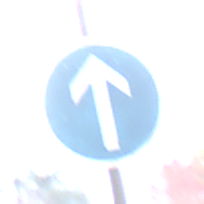
Verkehrszeichen: VorgeschriebeneFahrtrichtungGeradeaus
Umgebung: Roofed, Urban
Tageszeit: MorningAfternoon
Wetter: PartlyCloudy
Licht: Natural
Jahreszeit: NotSpecified
Kontrast: MediumContrast